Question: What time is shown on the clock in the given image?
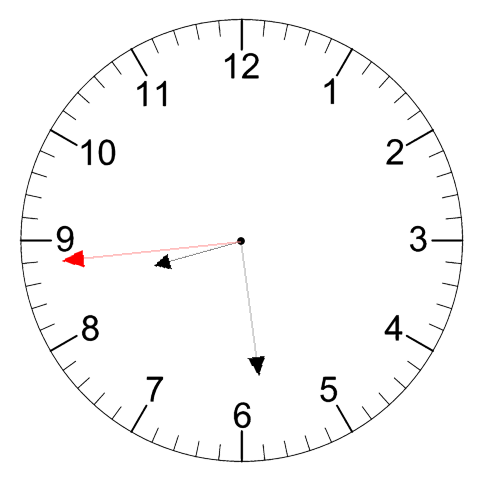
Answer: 08:28:44